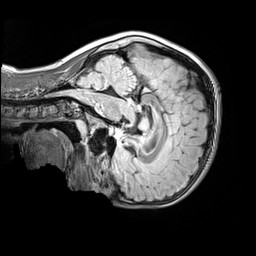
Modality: FLAIR
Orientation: sagittal
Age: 12
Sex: male
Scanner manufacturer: siemens
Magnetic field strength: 3 T
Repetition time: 5 s
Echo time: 0.388 s